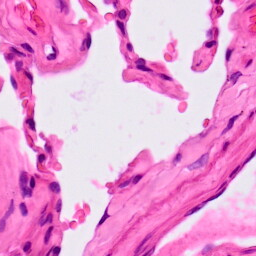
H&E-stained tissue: Lung